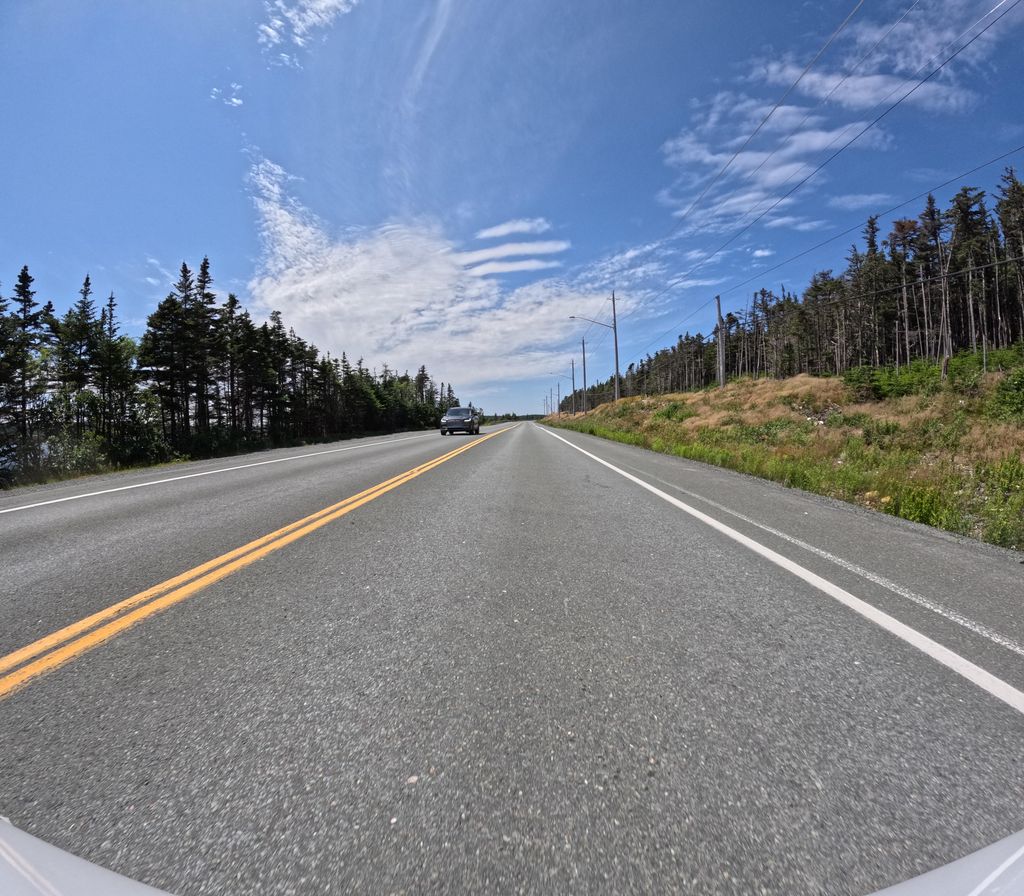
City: st_johns